Interaction volume radius: 5 \u00c5
Interaction volume height: 15 \u00c5
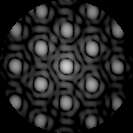
Disorder parameter: 0.1731